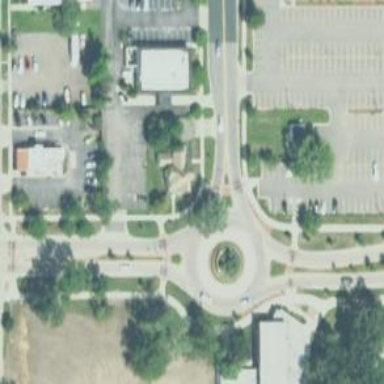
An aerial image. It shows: Traffic island located on footway.